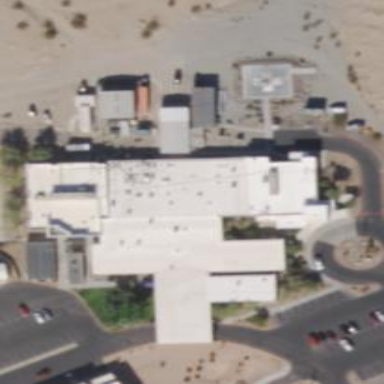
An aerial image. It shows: Hospital building.